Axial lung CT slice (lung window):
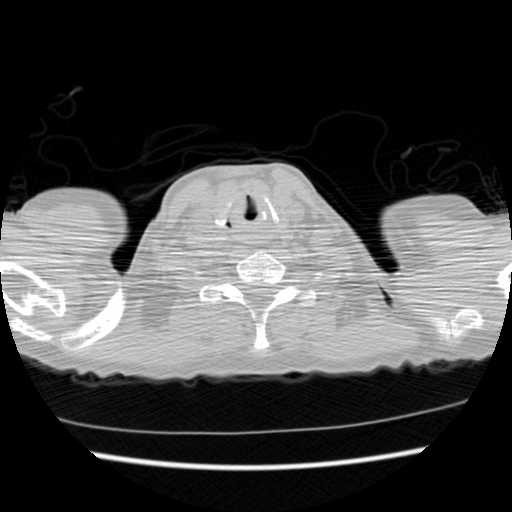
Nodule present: no